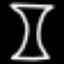
Label: hourglass